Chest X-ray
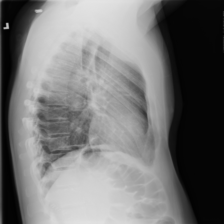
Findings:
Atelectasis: negative
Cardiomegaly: negative
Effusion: negative
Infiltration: negative
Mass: negative
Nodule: negative
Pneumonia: negative
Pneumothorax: negative
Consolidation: negative
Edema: negative
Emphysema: negative
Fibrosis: negative
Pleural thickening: negative
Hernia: negative